Field crop: maize
Growth stage: 2
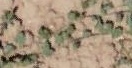
Species: convolvulus